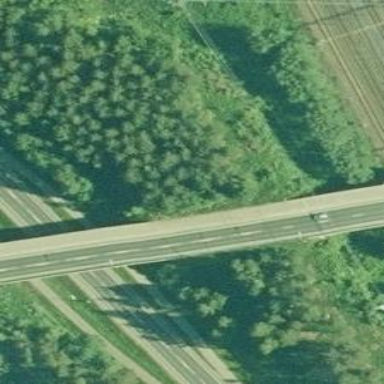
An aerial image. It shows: Secondary road with asphalt surface and embankment.